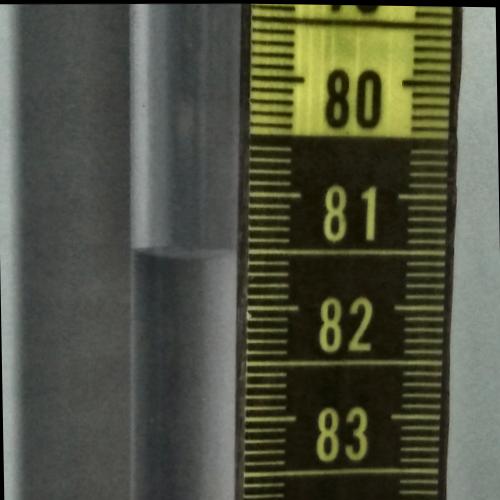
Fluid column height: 81.5 cm